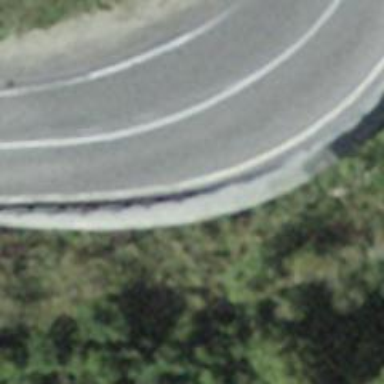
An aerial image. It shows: Tertiary road.